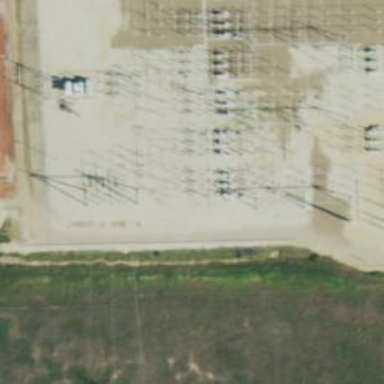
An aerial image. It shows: Switch for power supply.